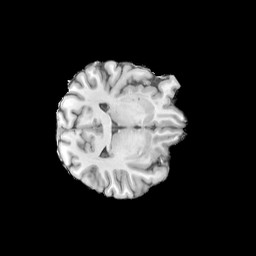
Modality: T1w
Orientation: axial